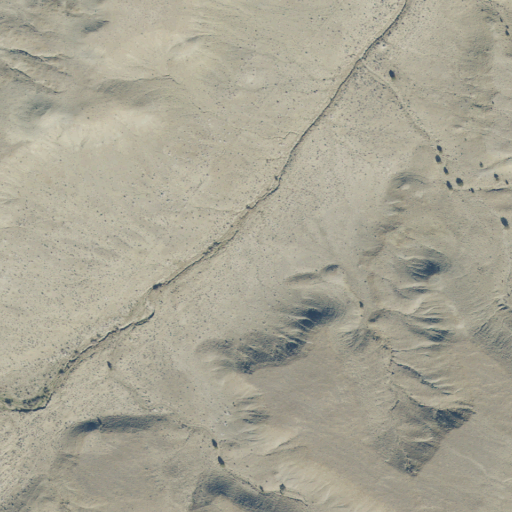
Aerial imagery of valley in Utah named Shearing Corral Draw containing shrub and barren land